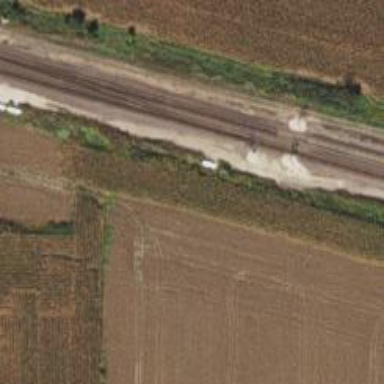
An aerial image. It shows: Railway track.